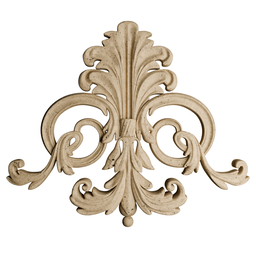
Label: decoration